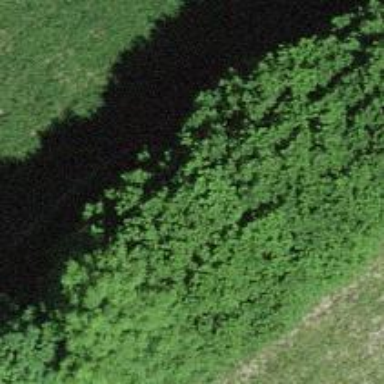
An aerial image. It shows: Row of trees in natural setting.